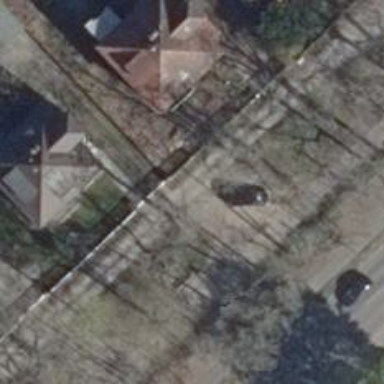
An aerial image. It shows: Dirt driveway.